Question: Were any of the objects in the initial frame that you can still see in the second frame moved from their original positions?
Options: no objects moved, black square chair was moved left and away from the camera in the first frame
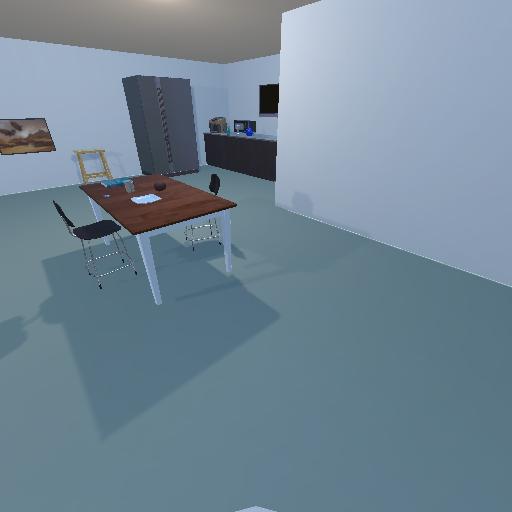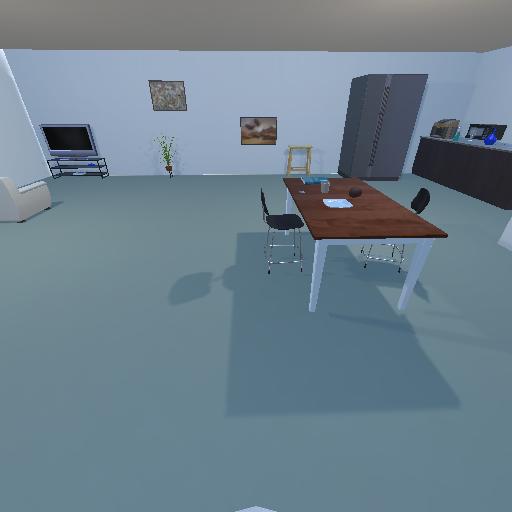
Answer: no objects moved